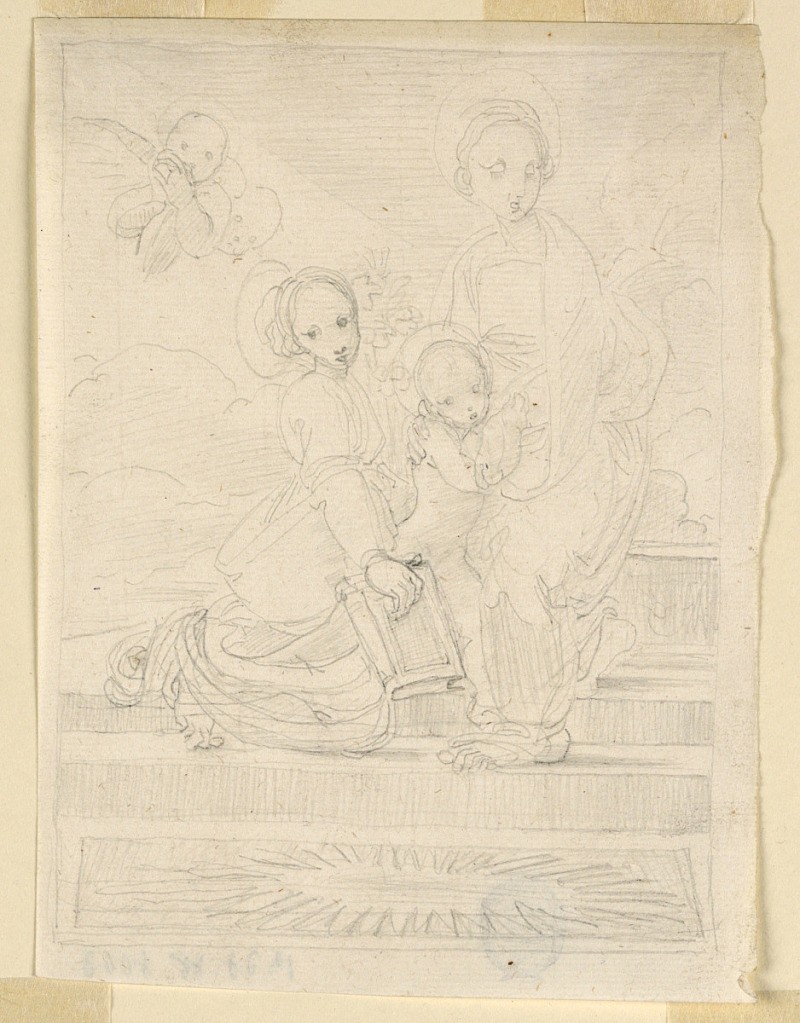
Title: The Virgin, Child, and a Female Saint
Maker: Fortunato Duranti, Italian, 1787 - 1863
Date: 1820–1850
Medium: Graphite, incised lines on paper
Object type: Drawing
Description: The Virgin rising from her seat, is stepping down some steps; in front of her the Child. At left kneels a saint, with a book in her lowered right hand. Above, at left, two cherubim. The background represents a landscape. The floor is decorated.